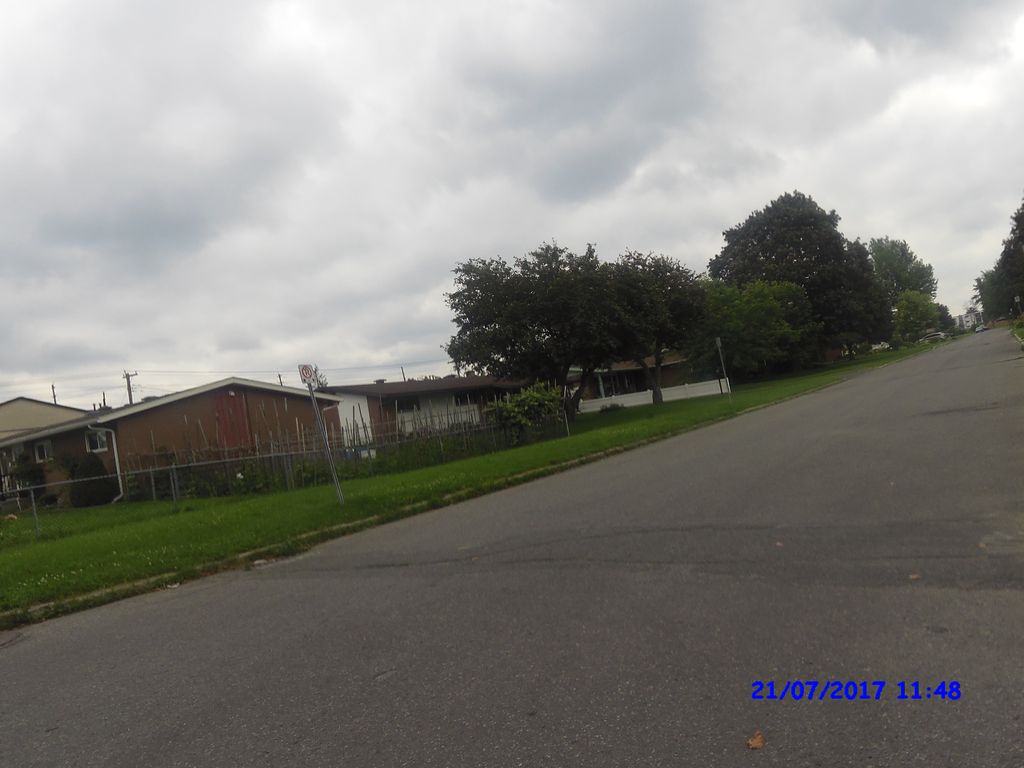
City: ottawa-gatineau